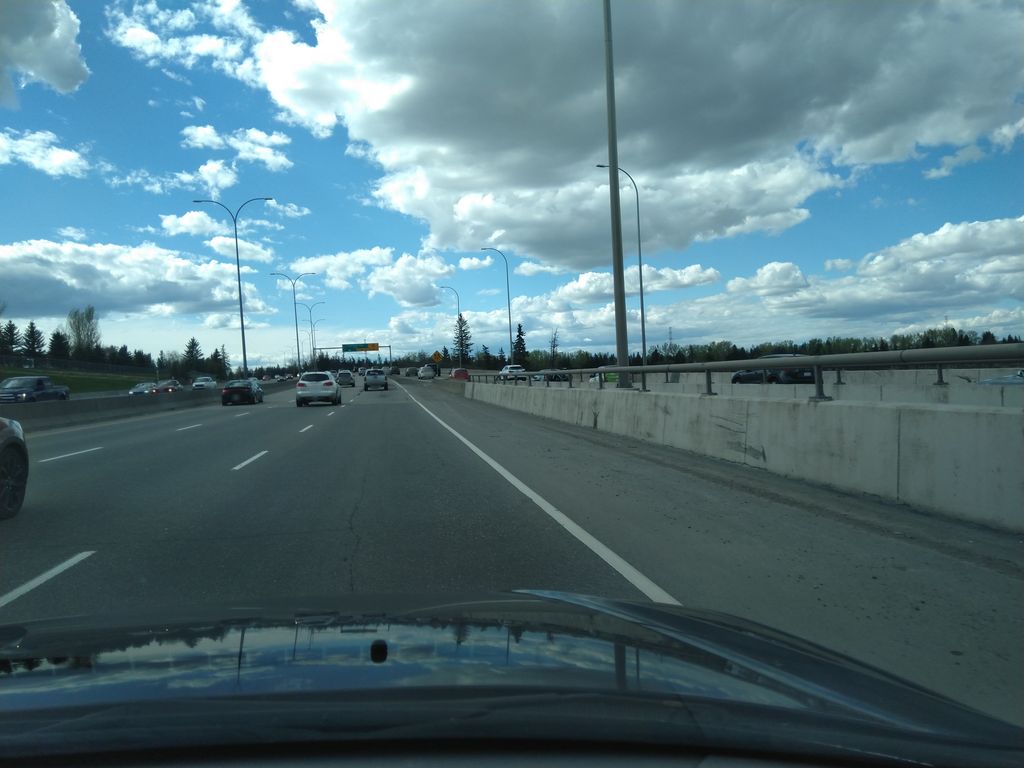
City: calgary